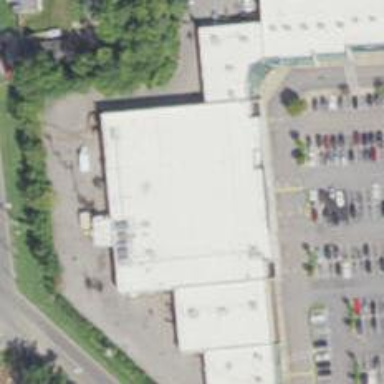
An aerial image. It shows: Supermarket.